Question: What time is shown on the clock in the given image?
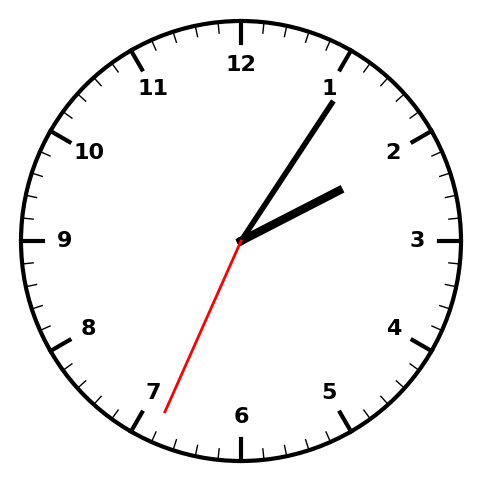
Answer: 02:05:34